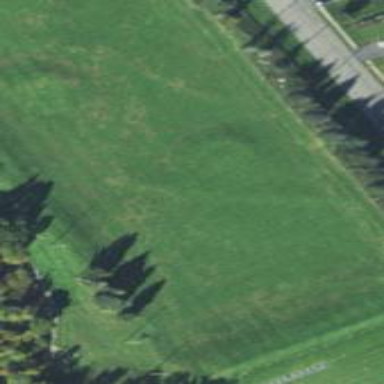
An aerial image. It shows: Driving range for golf on grass.